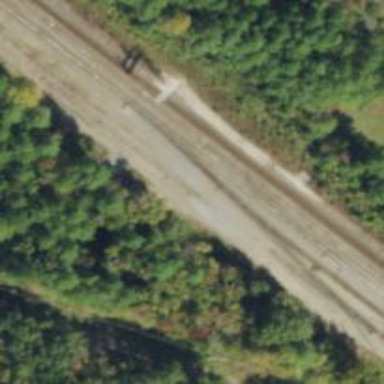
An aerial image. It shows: Railway siding for service.